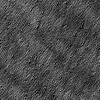
Atmospheric dust classification: not_dusty